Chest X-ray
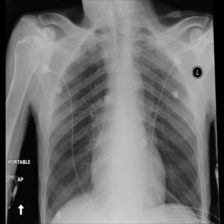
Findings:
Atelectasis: negative
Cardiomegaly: negative
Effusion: negative
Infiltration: negative
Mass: negative
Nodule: negative
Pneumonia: negative
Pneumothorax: negative
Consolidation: negative
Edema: negative
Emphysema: negative
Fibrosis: negative
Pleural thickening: negative
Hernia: negative